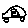
Label: car